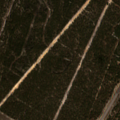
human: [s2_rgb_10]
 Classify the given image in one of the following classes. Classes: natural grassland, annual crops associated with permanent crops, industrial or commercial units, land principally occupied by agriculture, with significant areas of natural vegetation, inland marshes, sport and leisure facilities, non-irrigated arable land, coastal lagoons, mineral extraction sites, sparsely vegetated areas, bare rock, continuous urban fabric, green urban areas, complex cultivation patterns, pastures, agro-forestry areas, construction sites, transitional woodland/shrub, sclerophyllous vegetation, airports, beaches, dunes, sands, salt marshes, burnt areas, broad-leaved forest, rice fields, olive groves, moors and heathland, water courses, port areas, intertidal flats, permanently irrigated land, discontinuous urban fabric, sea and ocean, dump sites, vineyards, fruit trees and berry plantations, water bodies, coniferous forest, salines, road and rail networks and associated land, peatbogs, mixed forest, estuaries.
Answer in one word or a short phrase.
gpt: coniferous forest, transitional woodland/shrub